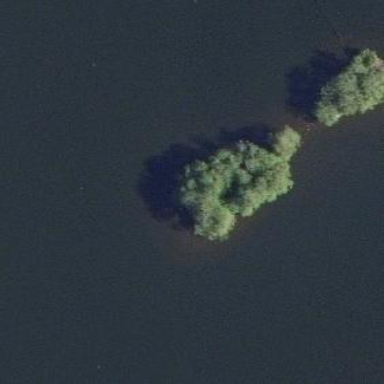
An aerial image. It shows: Islet covered with forest.